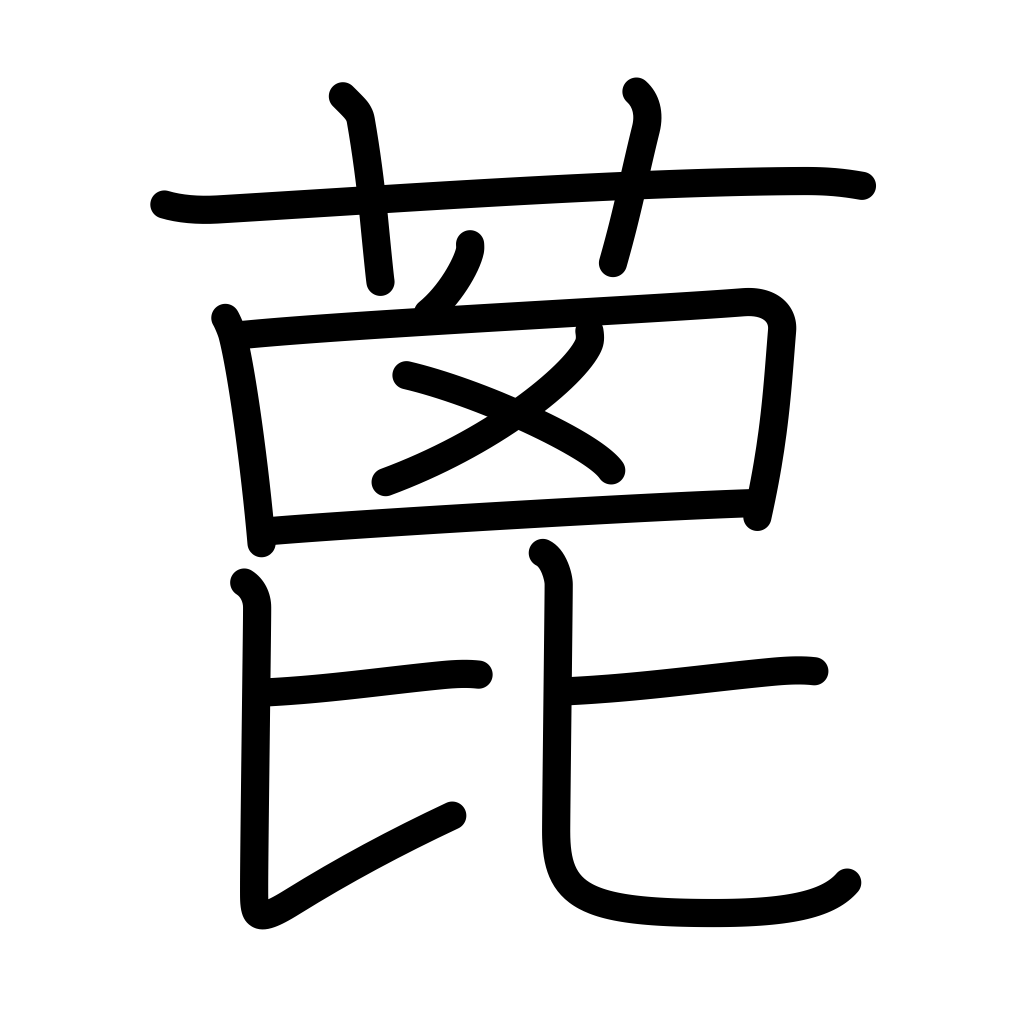
Meaning: castor-oil plant